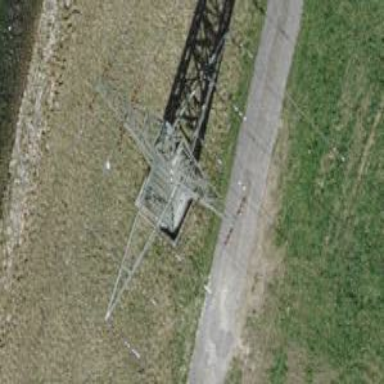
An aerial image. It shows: Power line with three cables.